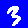
Digit: 3